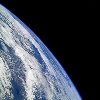
Label: cloud